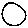
Label: circle